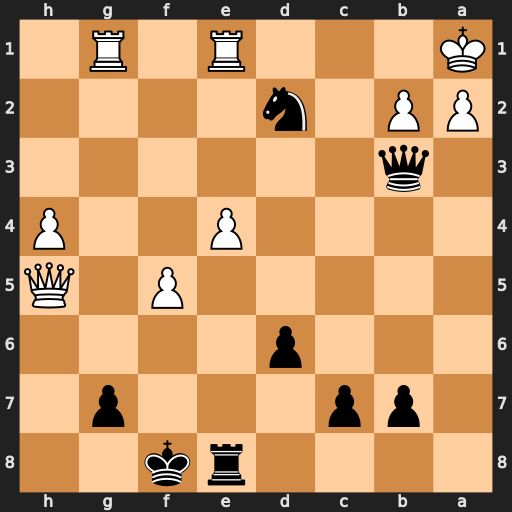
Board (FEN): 4rk2/1pp3p1/3p4/5P1Q/4P2P/1q6/PP1n4/K3R1R1
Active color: b
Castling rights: -
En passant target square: -
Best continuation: Qxa2+ Kxa2 Ra8#